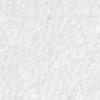
Label: no_change